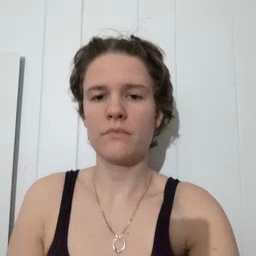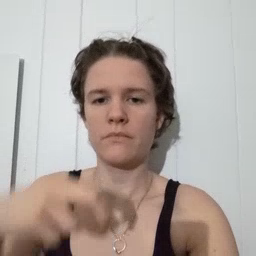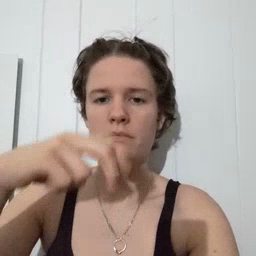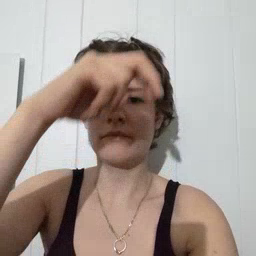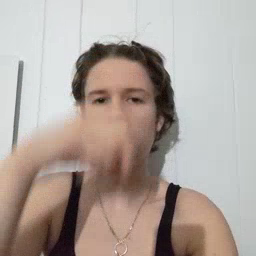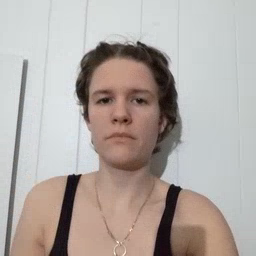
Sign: stairs